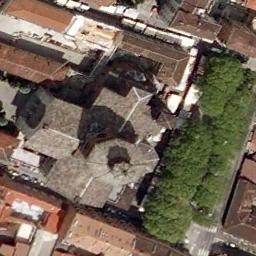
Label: church